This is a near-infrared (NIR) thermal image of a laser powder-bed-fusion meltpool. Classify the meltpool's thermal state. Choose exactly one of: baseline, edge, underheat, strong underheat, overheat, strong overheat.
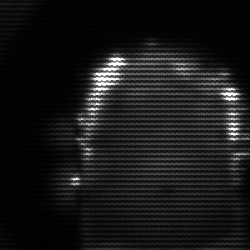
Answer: baseline